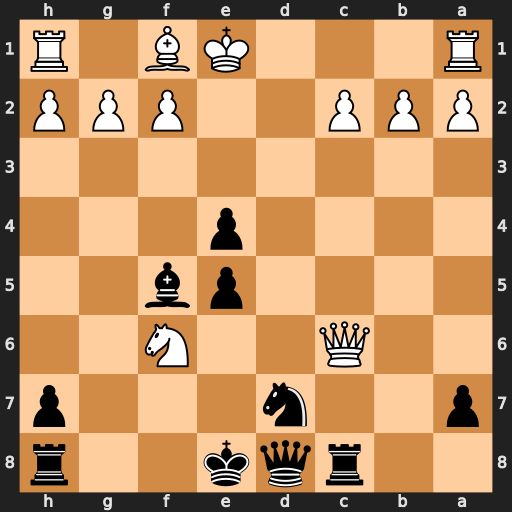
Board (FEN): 2rqk2r/p2n3p/2Q2N2/4pb2/4p3/8/PPP2PPP/R3KB1R
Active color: b
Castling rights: KQk
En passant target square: -
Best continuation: Kf7 Bc4+ Kg6 Nxd7+ Rxc6